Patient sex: F
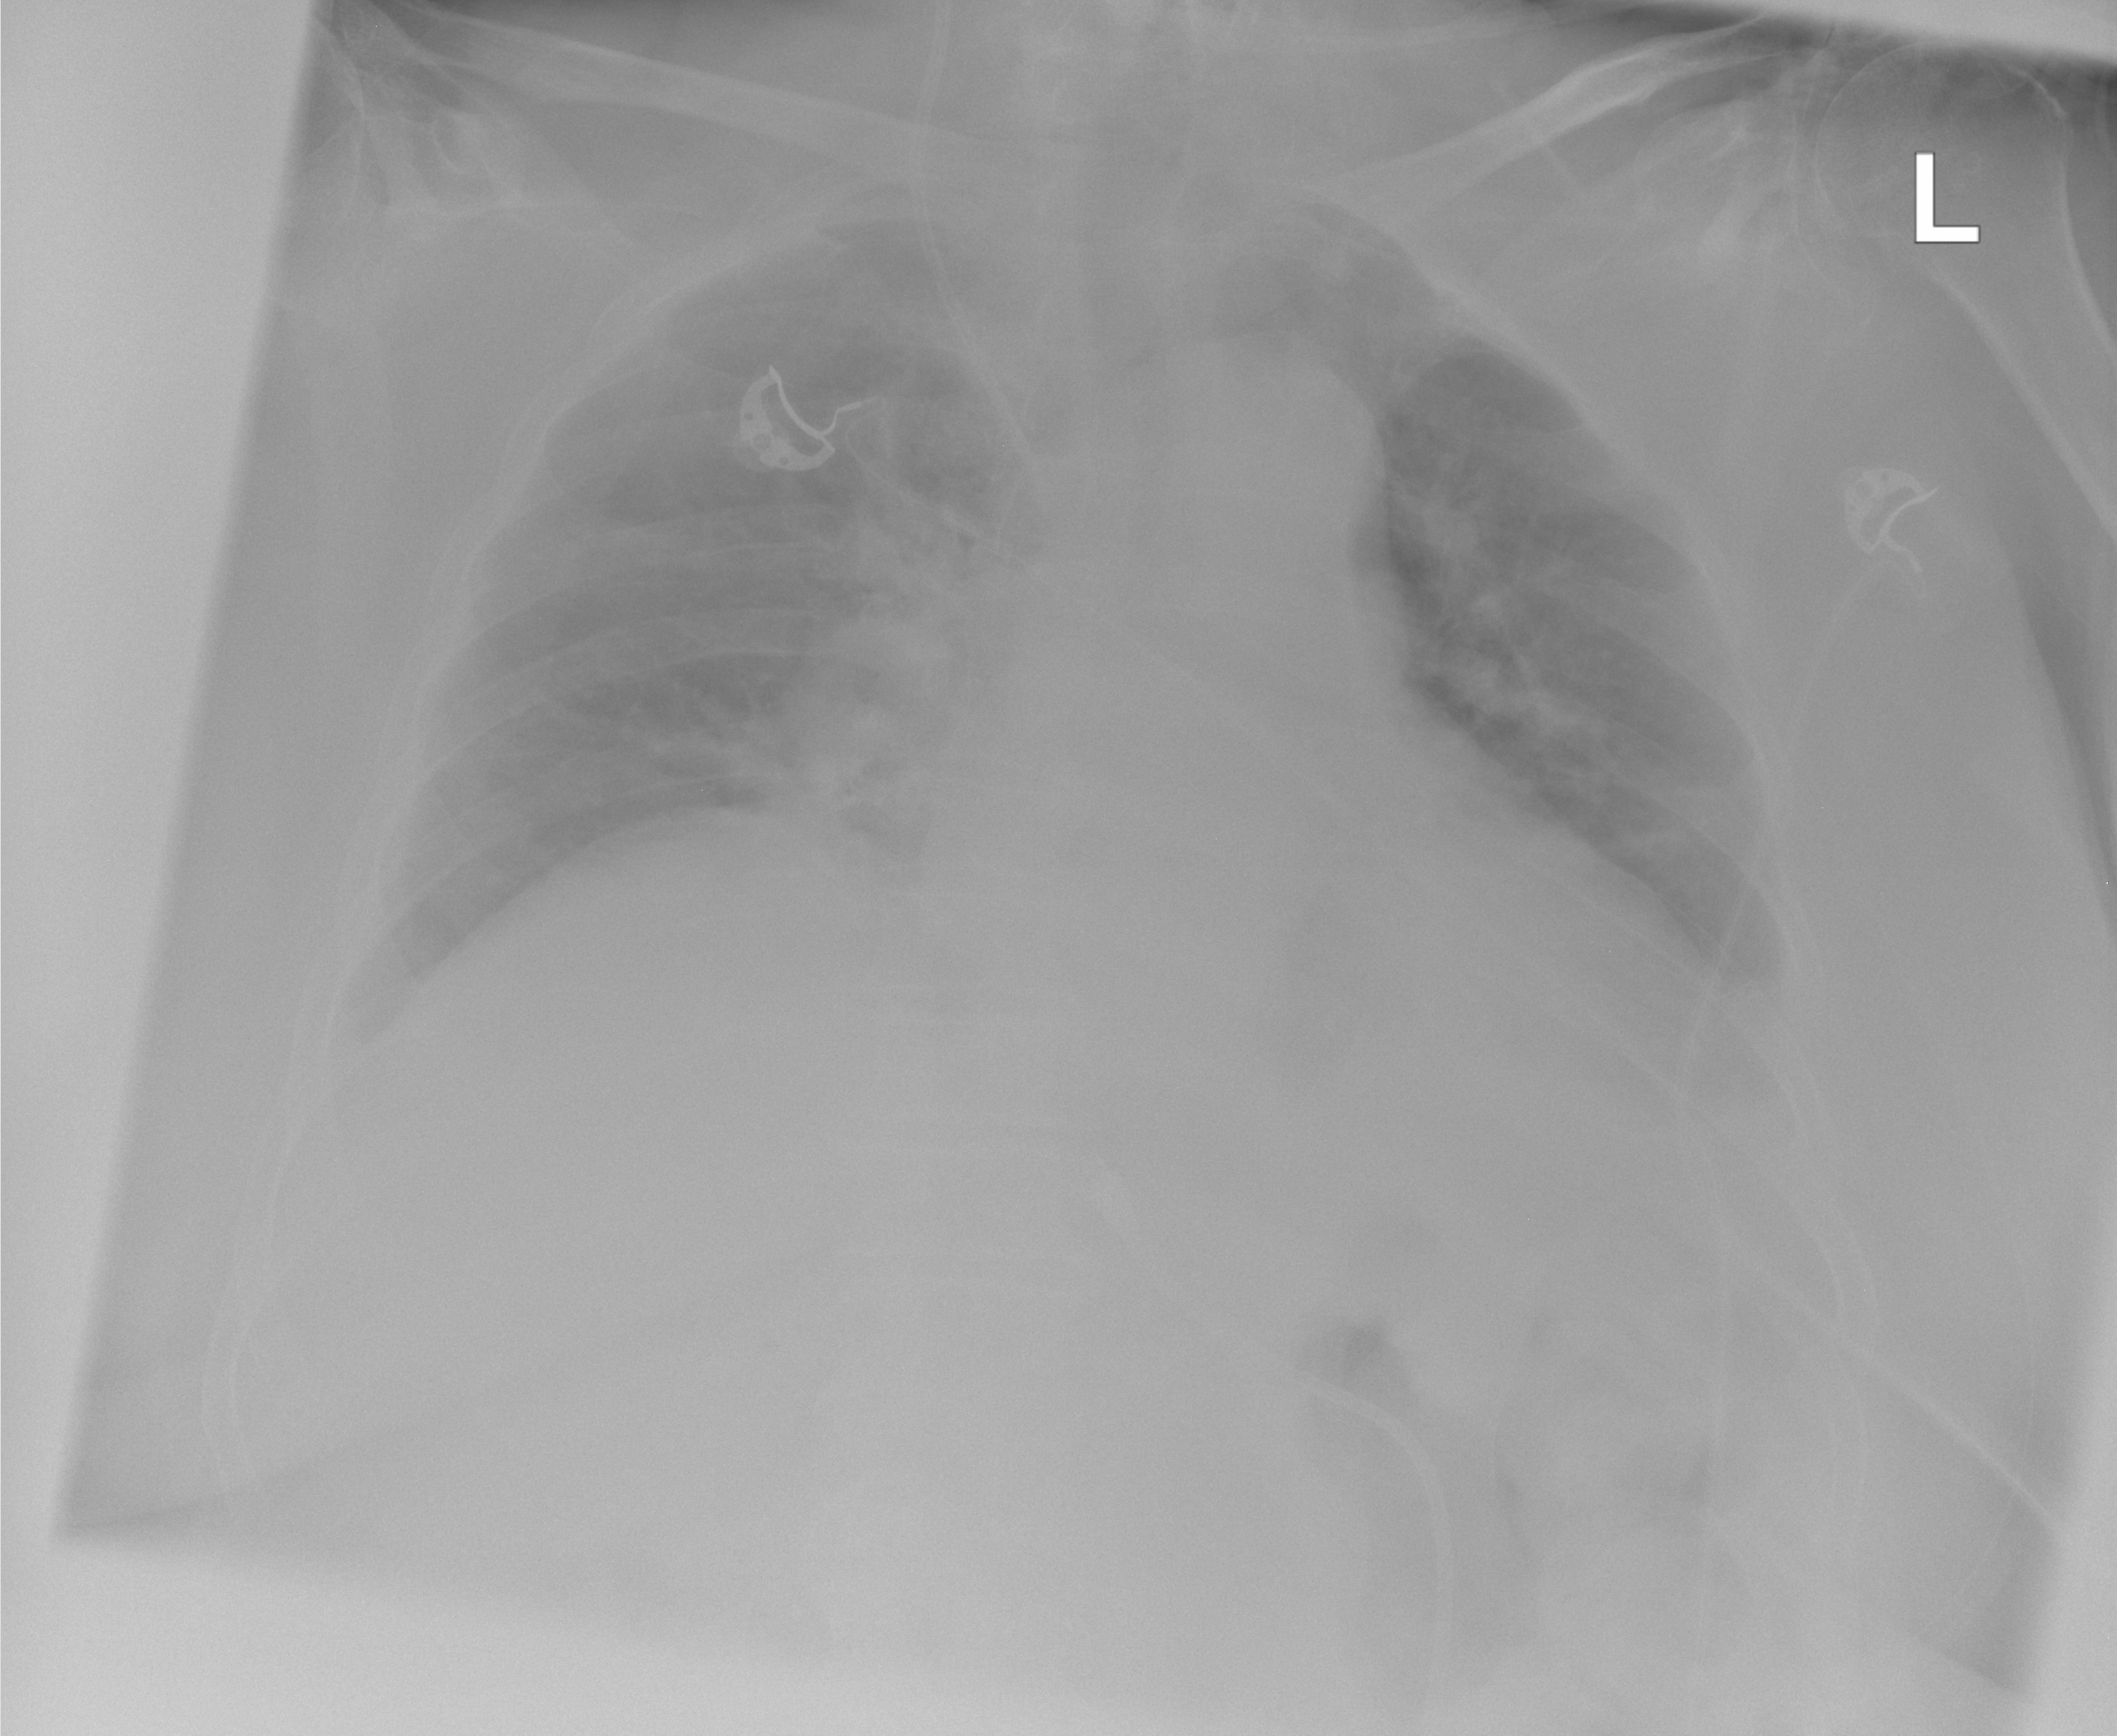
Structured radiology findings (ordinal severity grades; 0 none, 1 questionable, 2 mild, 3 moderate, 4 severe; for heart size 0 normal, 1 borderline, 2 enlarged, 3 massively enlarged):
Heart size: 1
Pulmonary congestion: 0
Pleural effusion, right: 1
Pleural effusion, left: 2
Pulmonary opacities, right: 0
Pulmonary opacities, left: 0
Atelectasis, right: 0
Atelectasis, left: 1